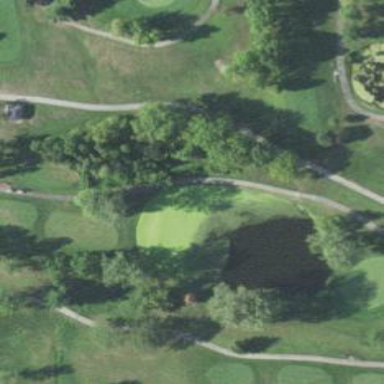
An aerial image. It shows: Golf rough area.